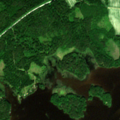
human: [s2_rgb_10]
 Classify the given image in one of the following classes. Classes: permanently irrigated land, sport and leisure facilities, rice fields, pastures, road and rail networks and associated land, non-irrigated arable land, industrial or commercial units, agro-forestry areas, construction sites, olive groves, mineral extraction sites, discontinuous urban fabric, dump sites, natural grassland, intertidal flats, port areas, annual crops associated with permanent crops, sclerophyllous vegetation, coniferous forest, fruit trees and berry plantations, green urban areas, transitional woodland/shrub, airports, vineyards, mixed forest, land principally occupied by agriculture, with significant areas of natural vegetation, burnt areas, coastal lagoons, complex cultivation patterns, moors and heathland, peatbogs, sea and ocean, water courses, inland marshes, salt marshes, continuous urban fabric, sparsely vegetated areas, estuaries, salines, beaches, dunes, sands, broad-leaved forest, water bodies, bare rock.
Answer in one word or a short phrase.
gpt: non-irrigated arable land, coniferous forest, mixed forest, water bodies